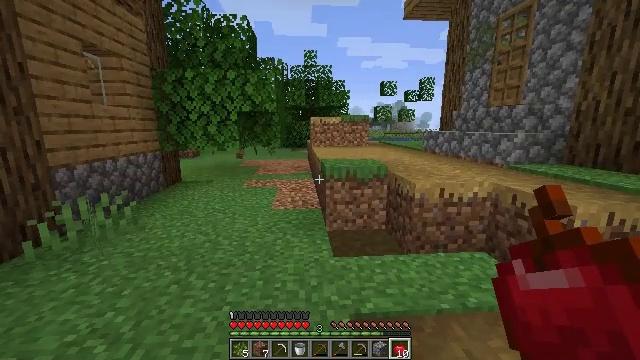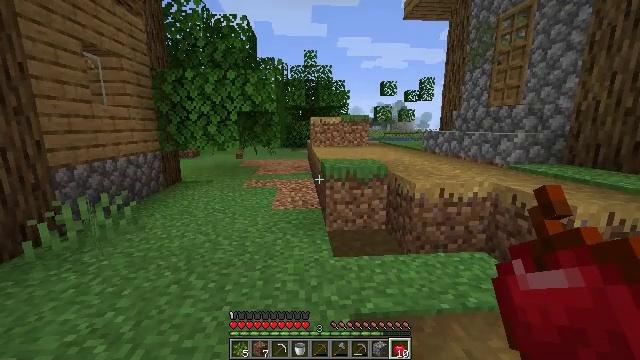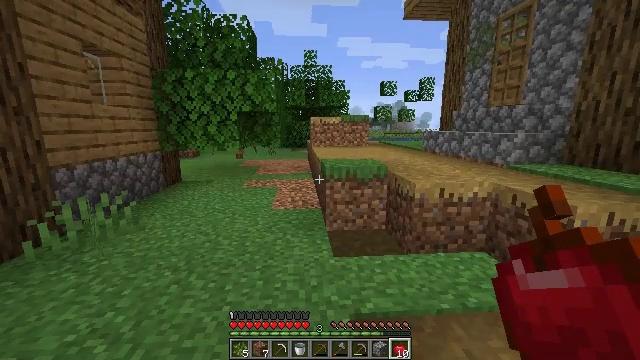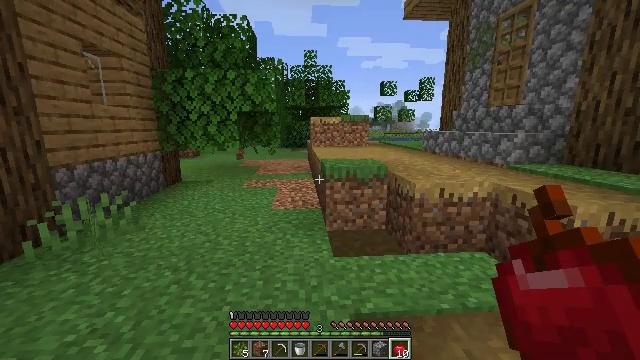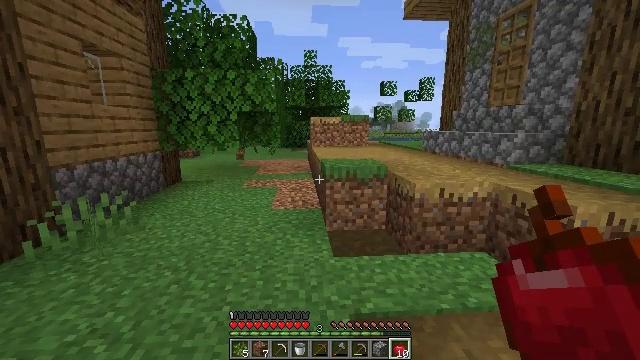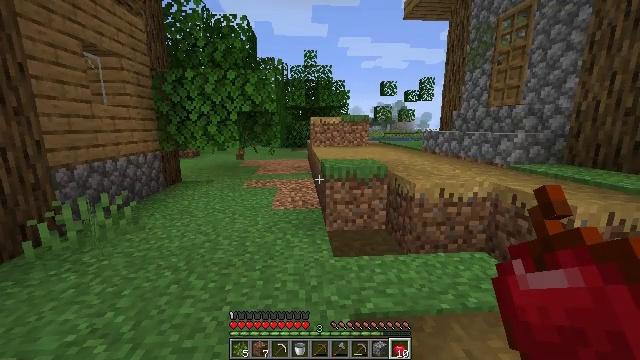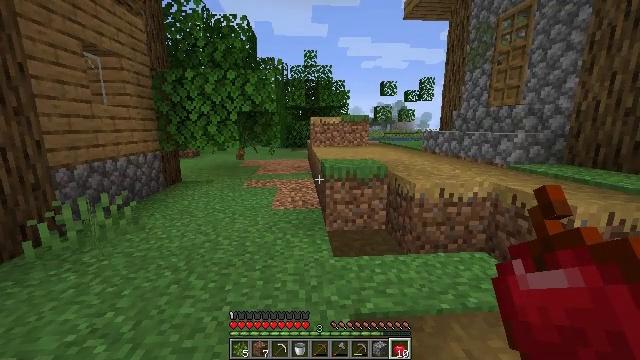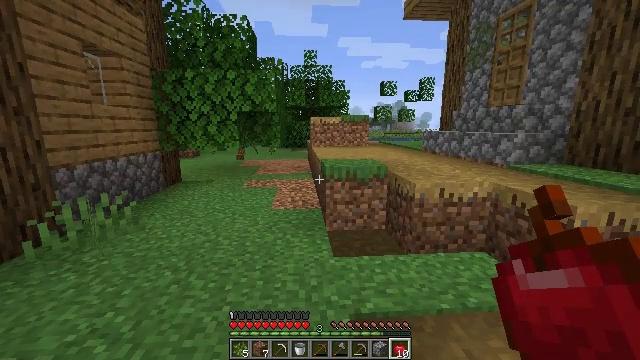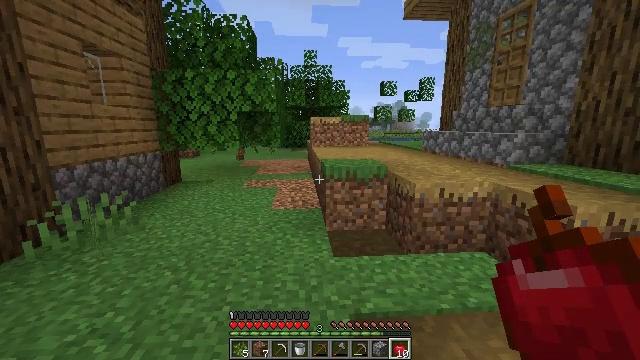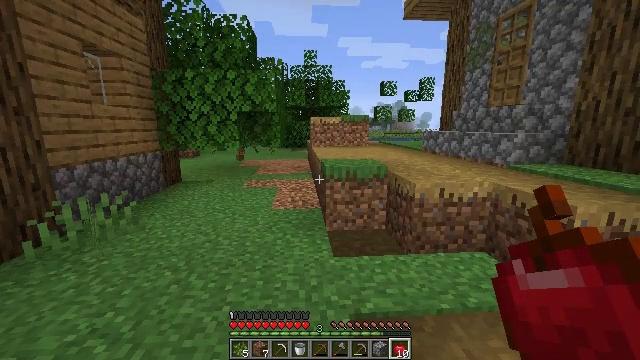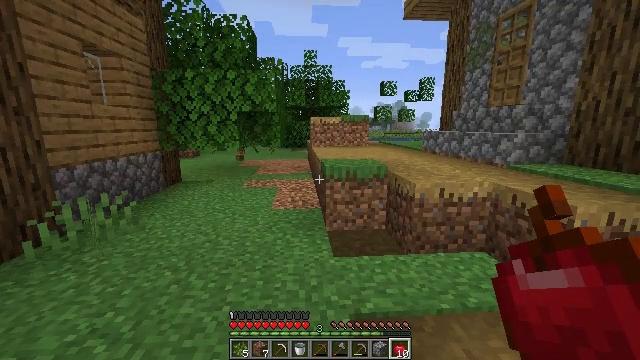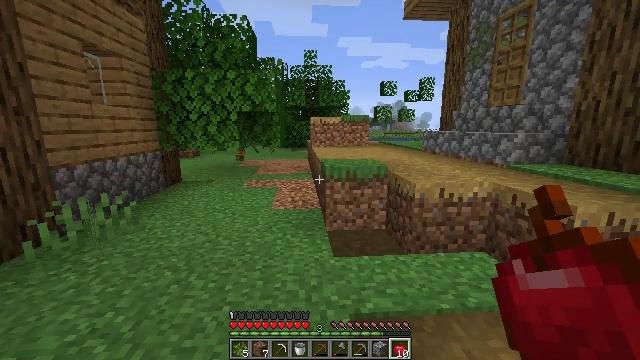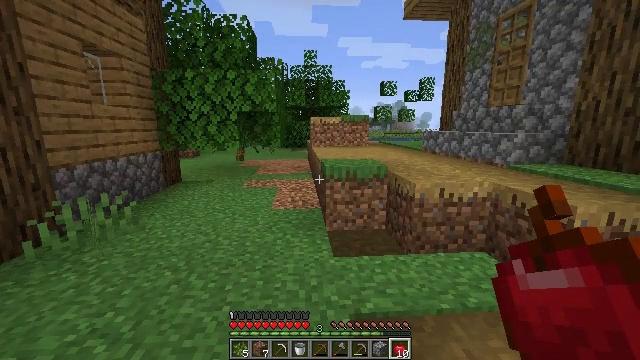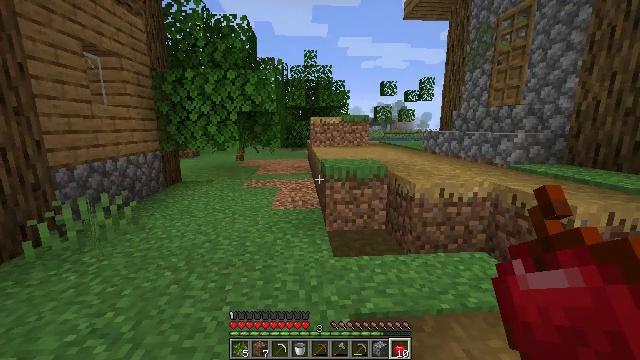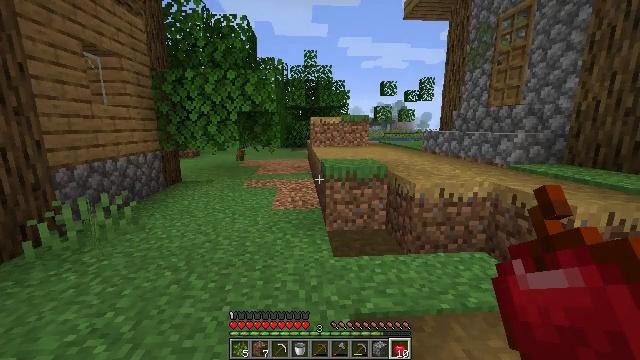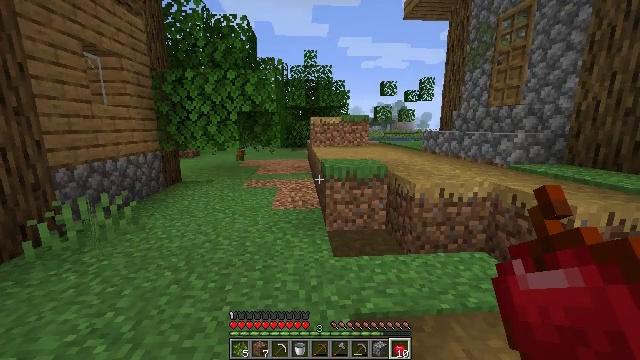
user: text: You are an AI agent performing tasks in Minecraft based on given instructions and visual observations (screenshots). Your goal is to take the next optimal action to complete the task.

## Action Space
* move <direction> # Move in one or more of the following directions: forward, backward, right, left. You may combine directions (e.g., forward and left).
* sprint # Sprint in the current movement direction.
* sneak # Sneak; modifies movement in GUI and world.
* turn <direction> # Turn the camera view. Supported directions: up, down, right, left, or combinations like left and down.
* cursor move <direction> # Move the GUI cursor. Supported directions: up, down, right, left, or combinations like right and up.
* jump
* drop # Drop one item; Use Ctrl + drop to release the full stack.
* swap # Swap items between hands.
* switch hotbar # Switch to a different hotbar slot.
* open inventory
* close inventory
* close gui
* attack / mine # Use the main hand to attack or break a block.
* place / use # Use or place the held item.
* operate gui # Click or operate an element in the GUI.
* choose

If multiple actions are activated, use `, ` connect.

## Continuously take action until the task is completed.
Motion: motion action
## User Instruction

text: Reclaim the grass path segment.
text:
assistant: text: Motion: no_op
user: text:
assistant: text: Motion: no_op
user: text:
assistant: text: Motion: no_op
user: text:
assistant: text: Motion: no_op
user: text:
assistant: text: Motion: no_op
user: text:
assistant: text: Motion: no_op
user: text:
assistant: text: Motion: no_op
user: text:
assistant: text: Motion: no_op
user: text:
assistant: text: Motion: no_op
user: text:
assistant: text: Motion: no_op
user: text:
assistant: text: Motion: no_op
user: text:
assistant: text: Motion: no_op
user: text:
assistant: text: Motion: no_op
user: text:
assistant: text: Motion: no_op
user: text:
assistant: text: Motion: no_op
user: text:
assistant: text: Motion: no_op
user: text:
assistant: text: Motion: no_op
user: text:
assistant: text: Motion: no_op
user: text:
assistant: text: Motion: move forward
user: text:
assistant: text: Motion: move forward
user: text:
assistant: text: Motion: move forward
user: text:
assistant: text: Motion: move forward
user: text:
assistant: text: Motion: move forward
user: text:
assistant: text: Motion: move forward
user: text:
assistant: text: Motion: move forward
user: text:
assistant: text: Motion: move forward
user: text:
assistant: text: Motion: move forward
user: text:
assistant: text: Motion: move forward
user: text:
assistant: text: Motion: move forward
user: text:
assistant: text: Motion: move forward